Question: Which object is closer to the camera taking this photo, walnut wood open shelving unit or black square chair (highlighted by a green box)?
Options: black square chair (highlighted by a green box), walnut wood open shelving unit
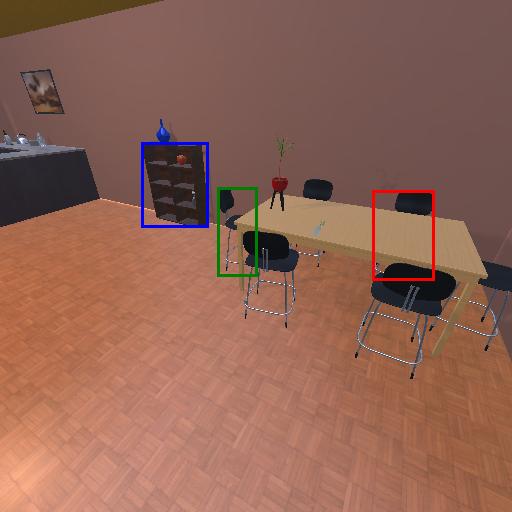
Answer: black square chair (highlighted by a green box)